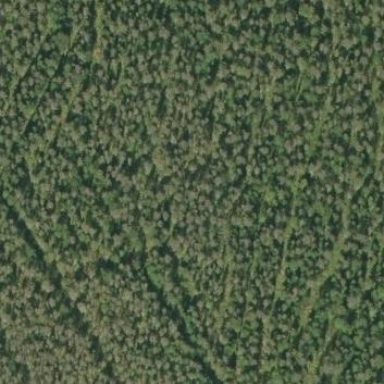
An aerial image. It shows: Needle-leaved woodland.